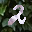
Label: 2